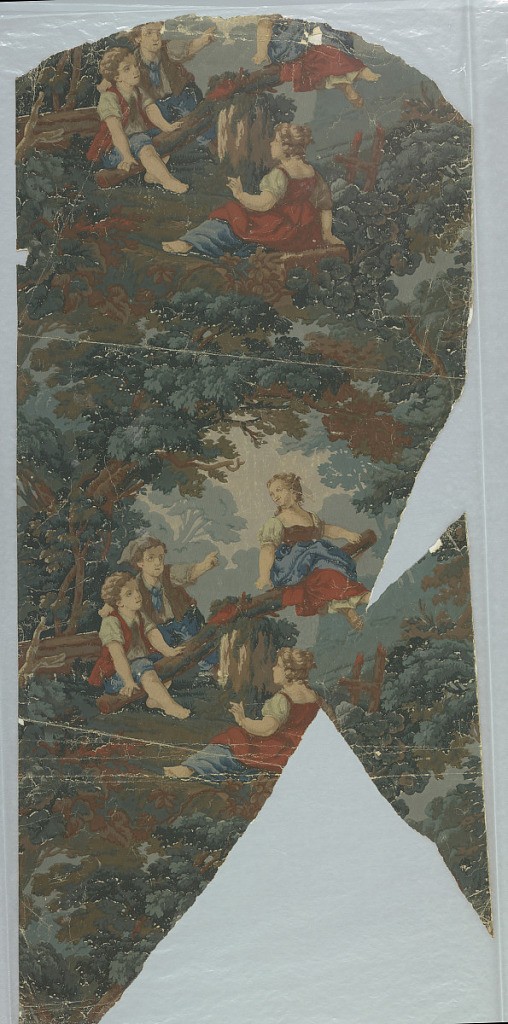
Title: Sidewall - fragment
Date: ca. 1860
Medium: Machine-printed
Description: Vertical repeat in dark neutral colors similar to a verdure tapestry. Landscape paper showing children, two boys and two girls, at a see-saw, surrounded by foliage.  Printed in greens, red, blues and browns. Vertical, a full width, composed of two joined fragments.